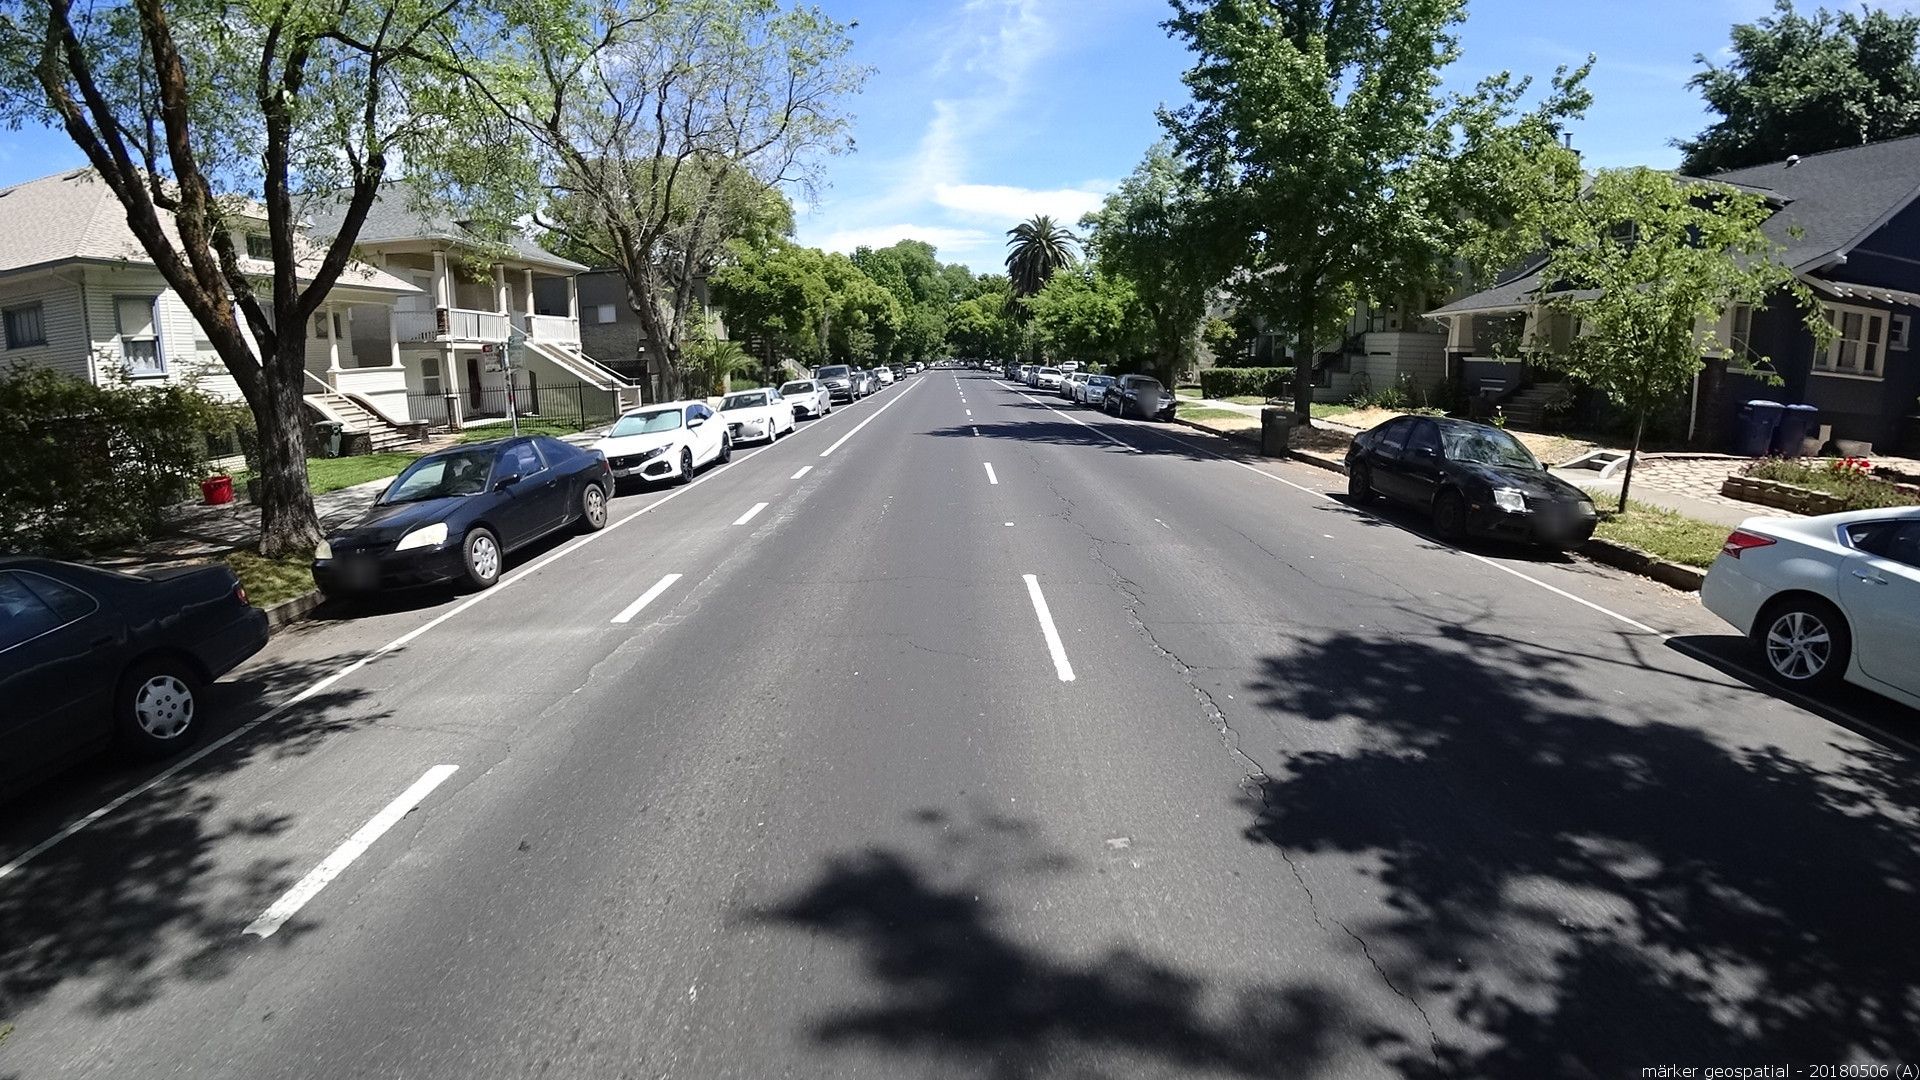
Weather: clear
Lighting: day
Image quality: good
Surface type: driving surface
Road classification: secondary
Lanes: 2
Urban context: urban centre
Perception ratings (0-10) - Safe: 9.71, Lively: 9.3, Beautiful: 9.6, Boring: 2.74, Depressing: 2.2, Wealthy: 7.55